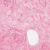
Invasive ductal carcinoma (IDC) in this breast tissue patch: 0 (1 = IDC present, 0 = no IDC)